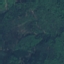
Label: Forest